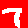
Digit: 7